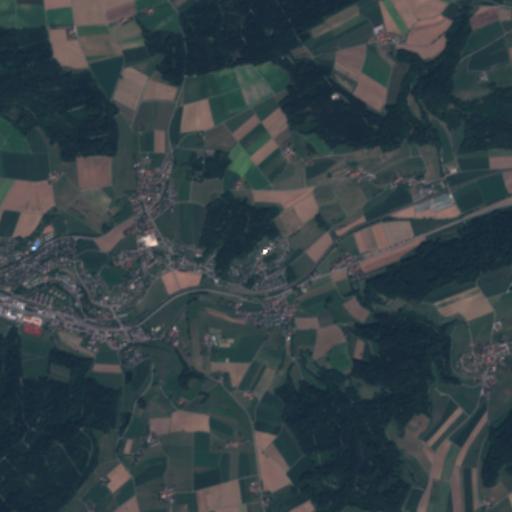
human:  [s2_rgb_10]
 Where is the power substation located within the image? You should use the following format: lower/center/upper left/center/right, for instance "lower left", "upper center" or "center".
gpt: The power substation is located in the upper center of the image.
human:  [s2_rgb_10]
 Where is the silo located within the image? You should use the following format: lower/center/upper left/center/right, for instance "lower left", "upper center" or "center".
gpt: The silo is located in the center left of the image.
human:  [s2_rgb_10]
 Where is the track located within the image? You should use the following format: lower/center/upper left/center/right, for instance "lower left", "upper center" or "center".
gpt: The track is located in the center left of the image.
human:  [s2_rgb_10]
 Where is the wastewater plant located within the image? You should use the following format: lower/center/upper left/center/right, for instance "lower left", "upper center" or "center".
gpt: The wastewater plant is located in the lower right of the image.
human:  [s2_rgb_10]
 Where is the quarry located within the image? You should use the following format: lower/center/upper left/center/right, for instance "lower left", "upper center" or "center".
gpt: There is no quarry in the image.